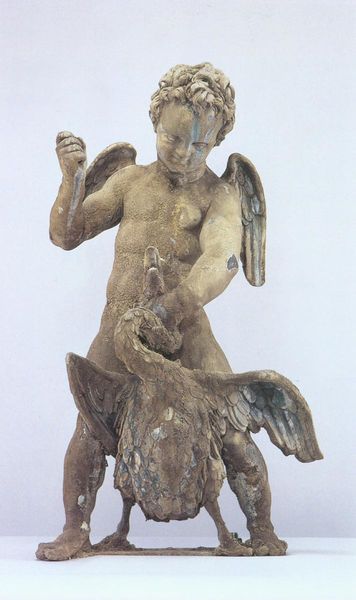
Titel: Herkulesbrunnen in Augsburg
Künstler: Adriaen de Vries
Standort: Augsburg (EU - D - B)
Schlagwörter: adler, blau, flügel, fuß, hand, nackt, vogel, brust, haar, marmor, tier, augen, federn, gesicht, messer, sockel, stein, bild, hals, boden, figur, brunnen, engel, putto, skulptur, statue, füße, gans, schnabel, schwan, plastik, foto, schlachten, füttern, fisch, amor